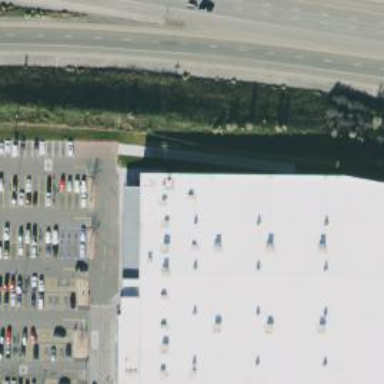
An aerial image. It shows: Retail building with wholesale shop.